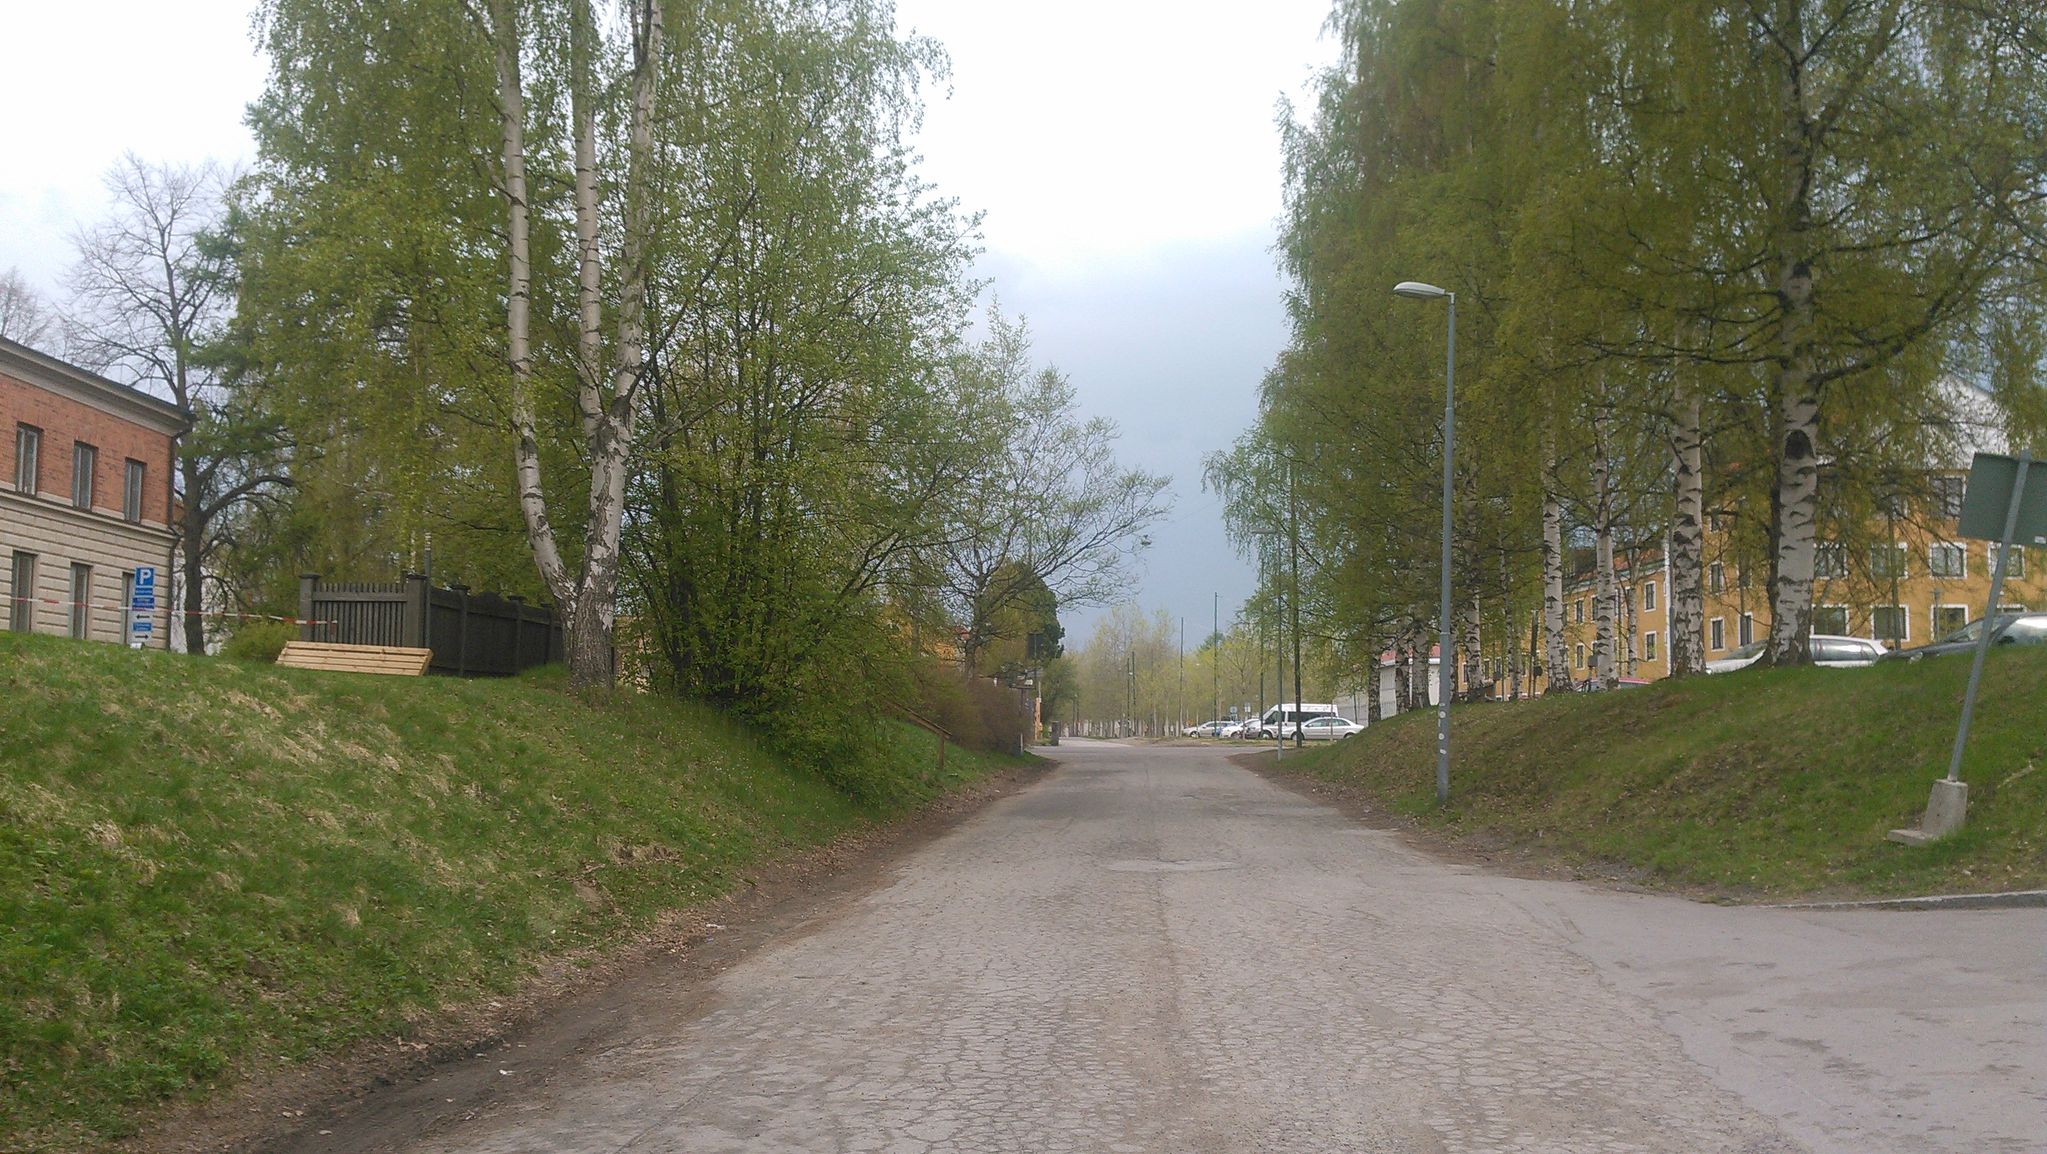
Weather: clear
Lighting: day
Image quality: good
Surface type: driving surface
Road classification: residential, cycleway
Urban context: urban centre
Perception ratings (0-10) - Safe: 4.97, Lively: 5.21, Beautiful: 8.21, Boring: 9.29, Depressing: 3.89, Wealthy: 6